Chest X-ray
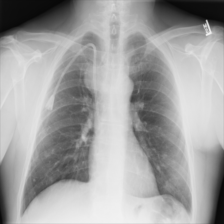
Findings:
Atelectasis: negative
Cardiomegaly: negative
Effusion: negative
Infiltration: negative
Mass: negative
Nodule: negative
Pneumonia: negative
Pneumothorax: negative
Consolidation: negative
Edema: negative
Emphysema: negative
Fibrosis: negative
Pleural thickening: negative
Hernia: negative